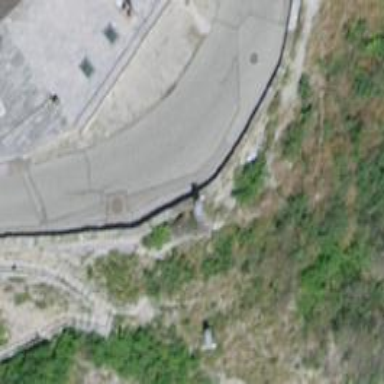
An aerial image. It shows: Retaining wall.